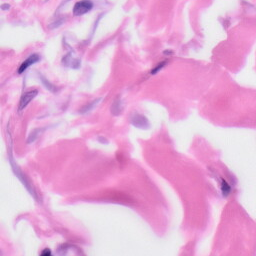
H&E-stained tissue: Skin